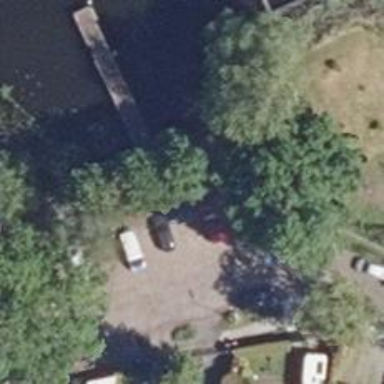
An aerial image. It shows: Slipway on leisure land.